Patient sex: M
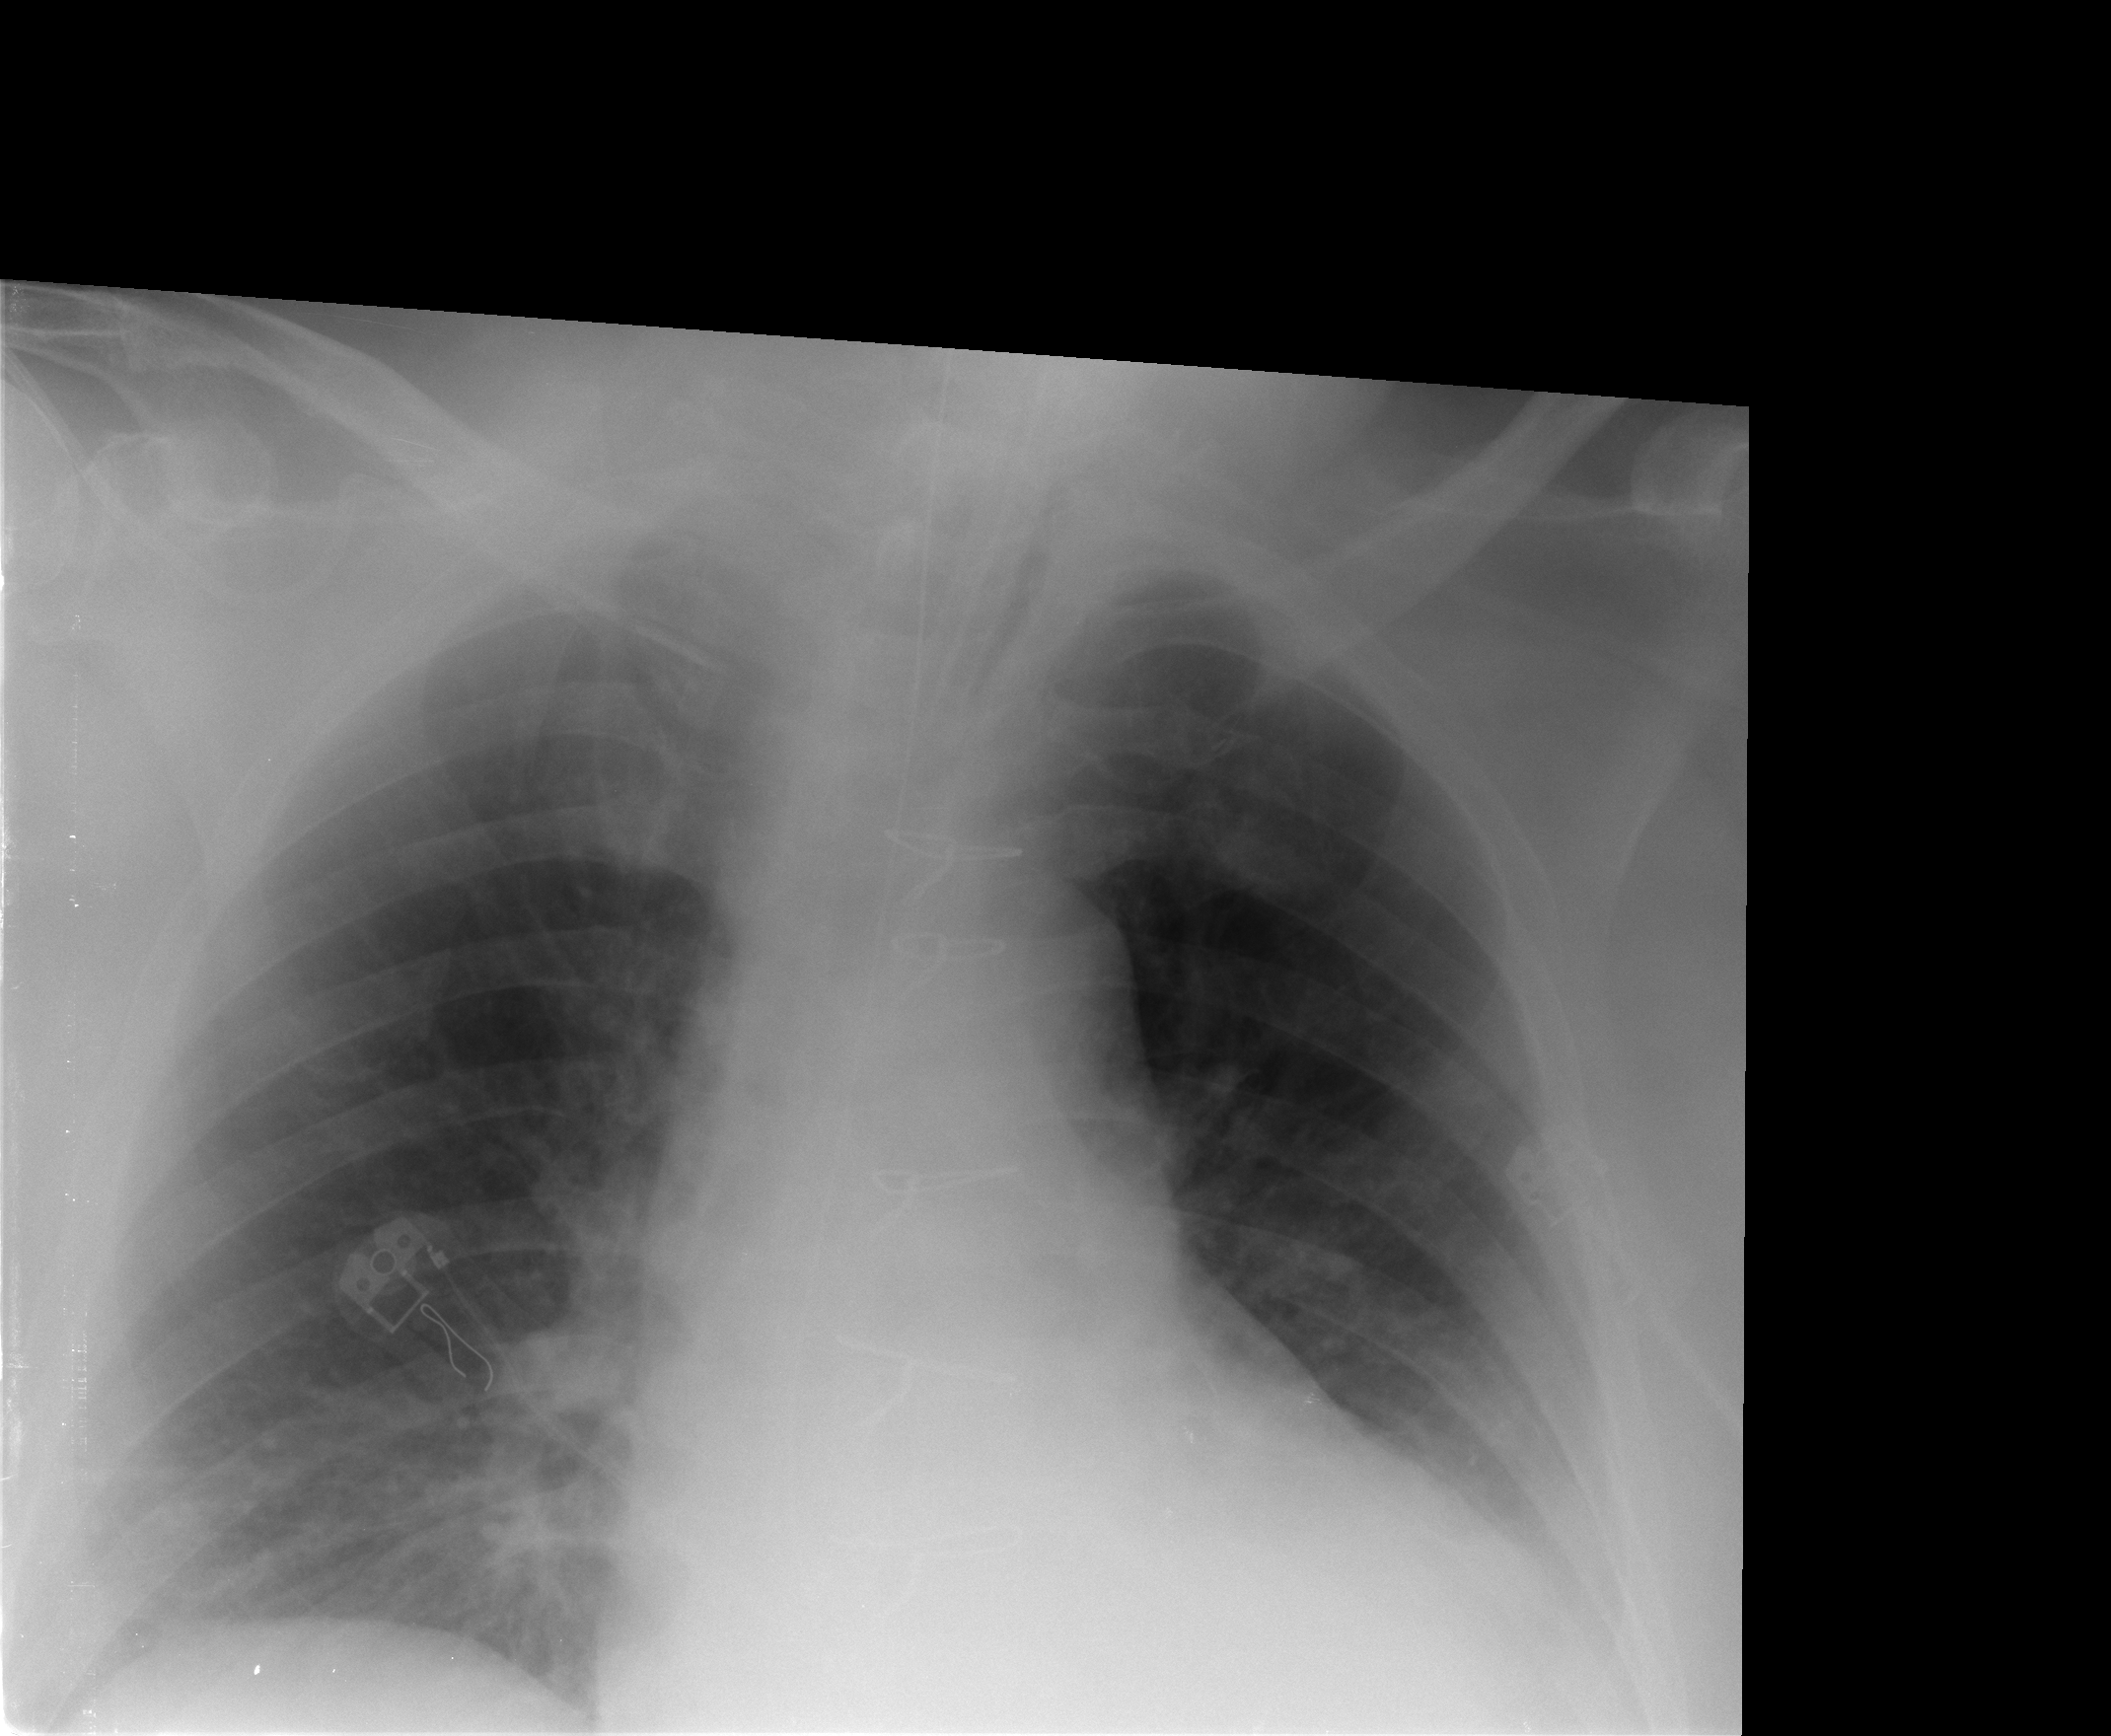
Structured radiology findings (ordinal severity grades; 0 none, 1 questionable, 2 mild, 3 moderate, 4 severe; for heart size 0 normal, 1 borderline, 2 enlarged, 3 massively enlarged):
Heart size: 2
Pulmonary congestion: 0
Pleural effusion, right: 0
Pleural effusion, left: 2
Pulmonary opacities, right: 0
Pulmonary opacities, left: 0
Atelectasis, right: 2
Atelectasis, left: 2